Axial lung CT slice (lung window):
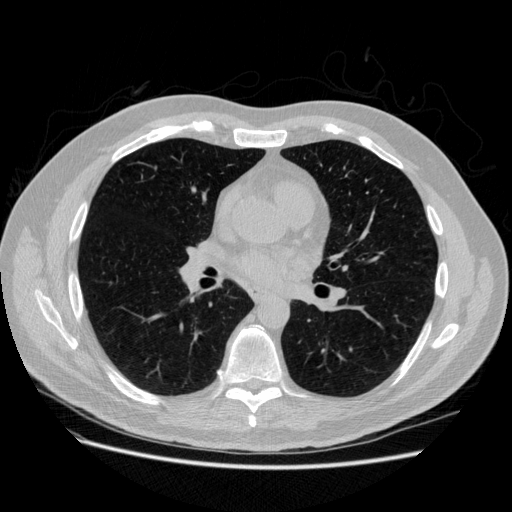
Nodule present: no